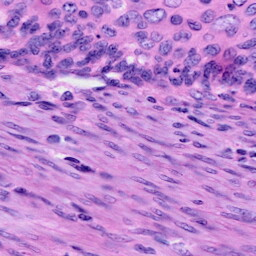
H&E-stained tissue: Cervix